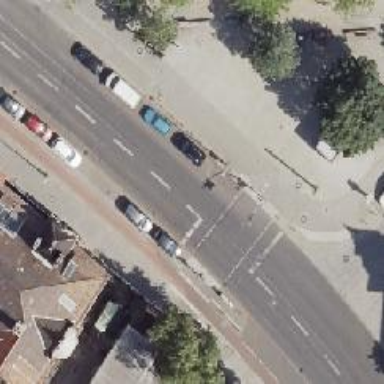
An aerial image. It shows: Road with traffic signals.